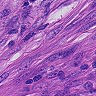
Metastatic tissue present: yes